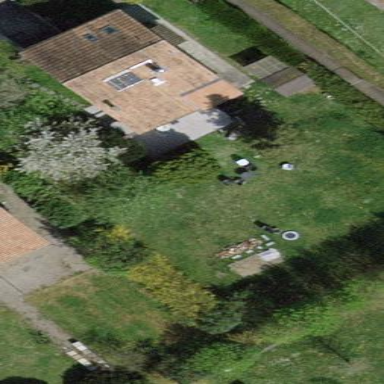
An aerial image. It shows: Garden surrounded by fence.